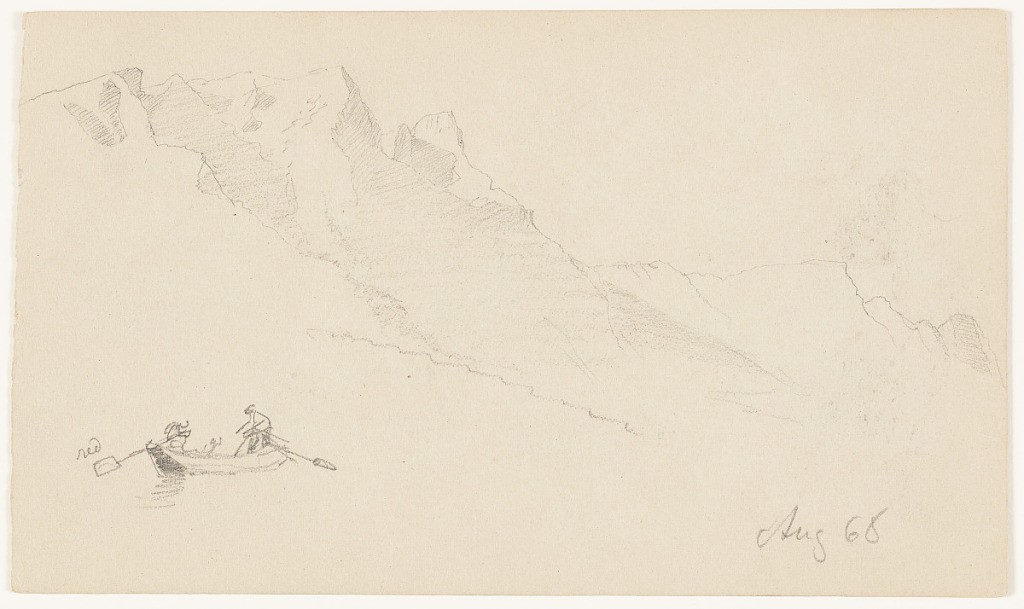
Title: Mountain Range and Rowboat, Switzerland
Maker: Frederic Edwin Church, American, 1826–1900
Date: August 1868
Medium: Graphite on tan wove paper; verso: graphite
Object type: Drawing
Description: Landscape sketch showing an oblique view of a mountain range in the Swiss alps. Sharp, rocky peaks in the middle distance at left are shaded with some level of detail. The serrated mountain range extends to the right toward the horizon. Two men paddling a rowboat are visible in lower left corner.

Verso: Landscape sketch showing a view of a trail leading through a heavily-wooded forest towards mountains in the distance. In the background, the rocky pinnacles of the mountains' peaks are visible.